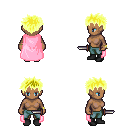
a pixel art fantasy rpg character, female body template, human, dark skin, pink cape, teal pants, gold bedhead hairstyle, bracelets, black shoes, dagger, four views (front, back, left, right), 2x2 character sprite sheet, small pixel art, hard edges, no anti-aliasing